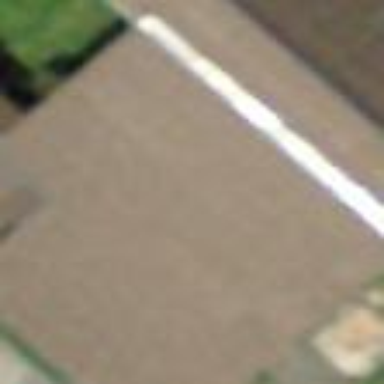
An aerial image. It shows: Rural barn.